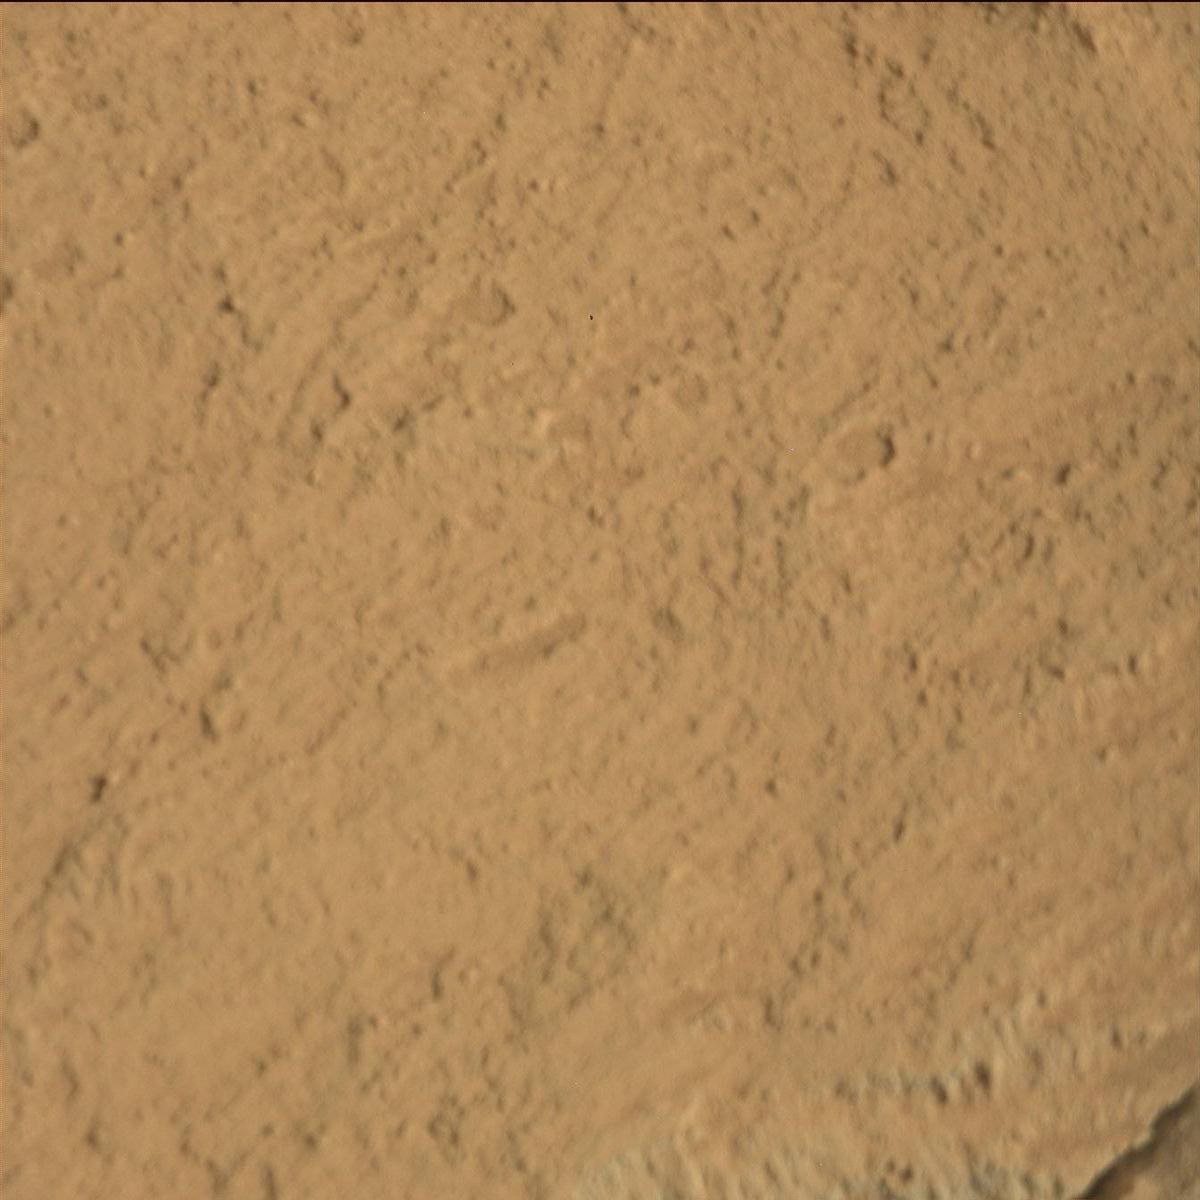
Terrain classes present: Bedrock